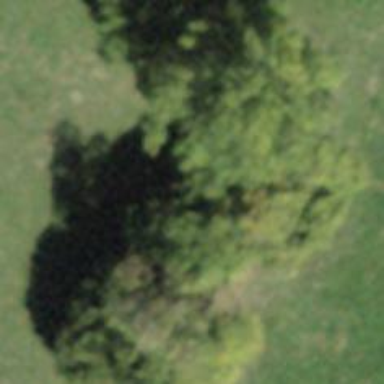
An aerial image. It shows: Row of trees in natural setting.